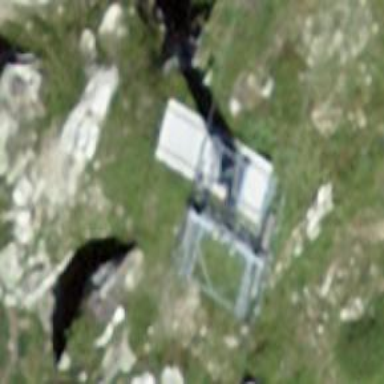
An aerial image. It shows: Pylon for aerialway.